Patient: sex M, age 66
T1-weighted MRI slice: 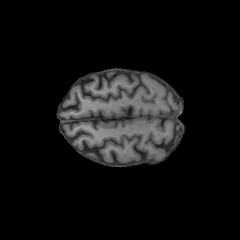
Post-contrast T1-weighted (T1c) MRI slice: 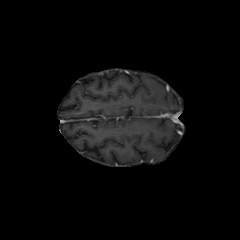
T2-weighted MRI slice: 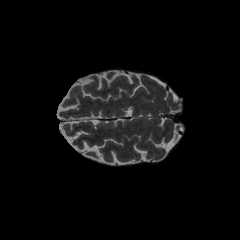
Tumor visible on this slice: no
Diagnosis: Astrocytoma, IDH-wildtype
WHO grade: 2